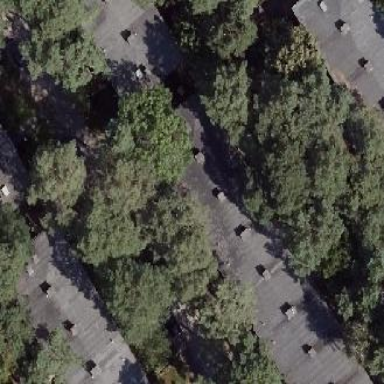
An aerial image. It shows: Flat-roofed apartment building.